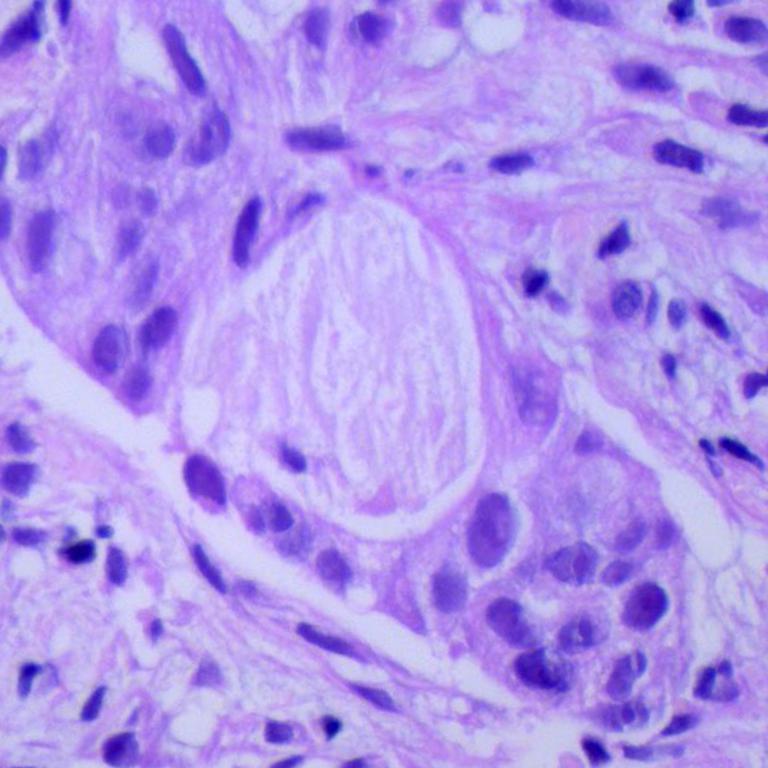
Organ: lung
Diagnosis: adenocarcinomas